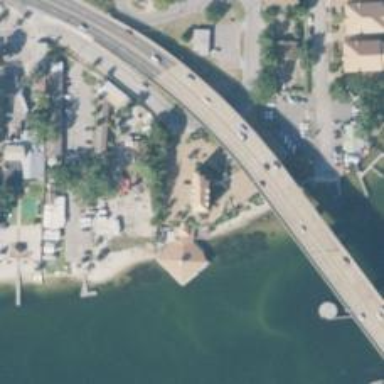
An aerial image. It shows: Trunk highway bridge.